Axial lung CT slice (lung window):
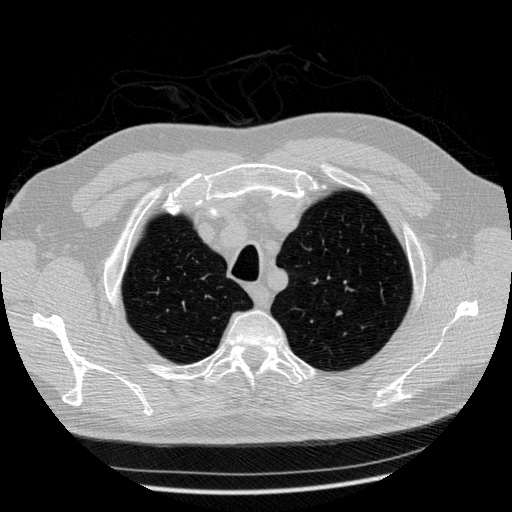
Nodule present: no